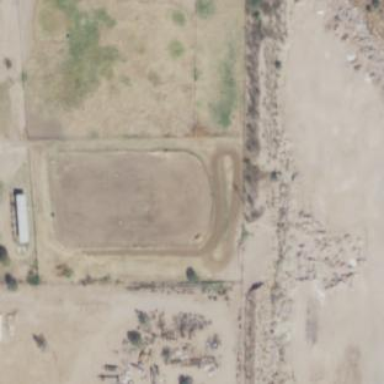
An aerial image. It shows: Equestrian pitch used for leisure and sports activities.